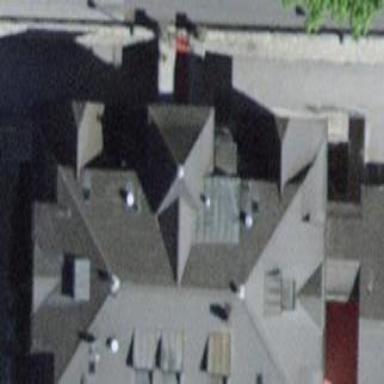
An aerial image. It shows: Hotel building.